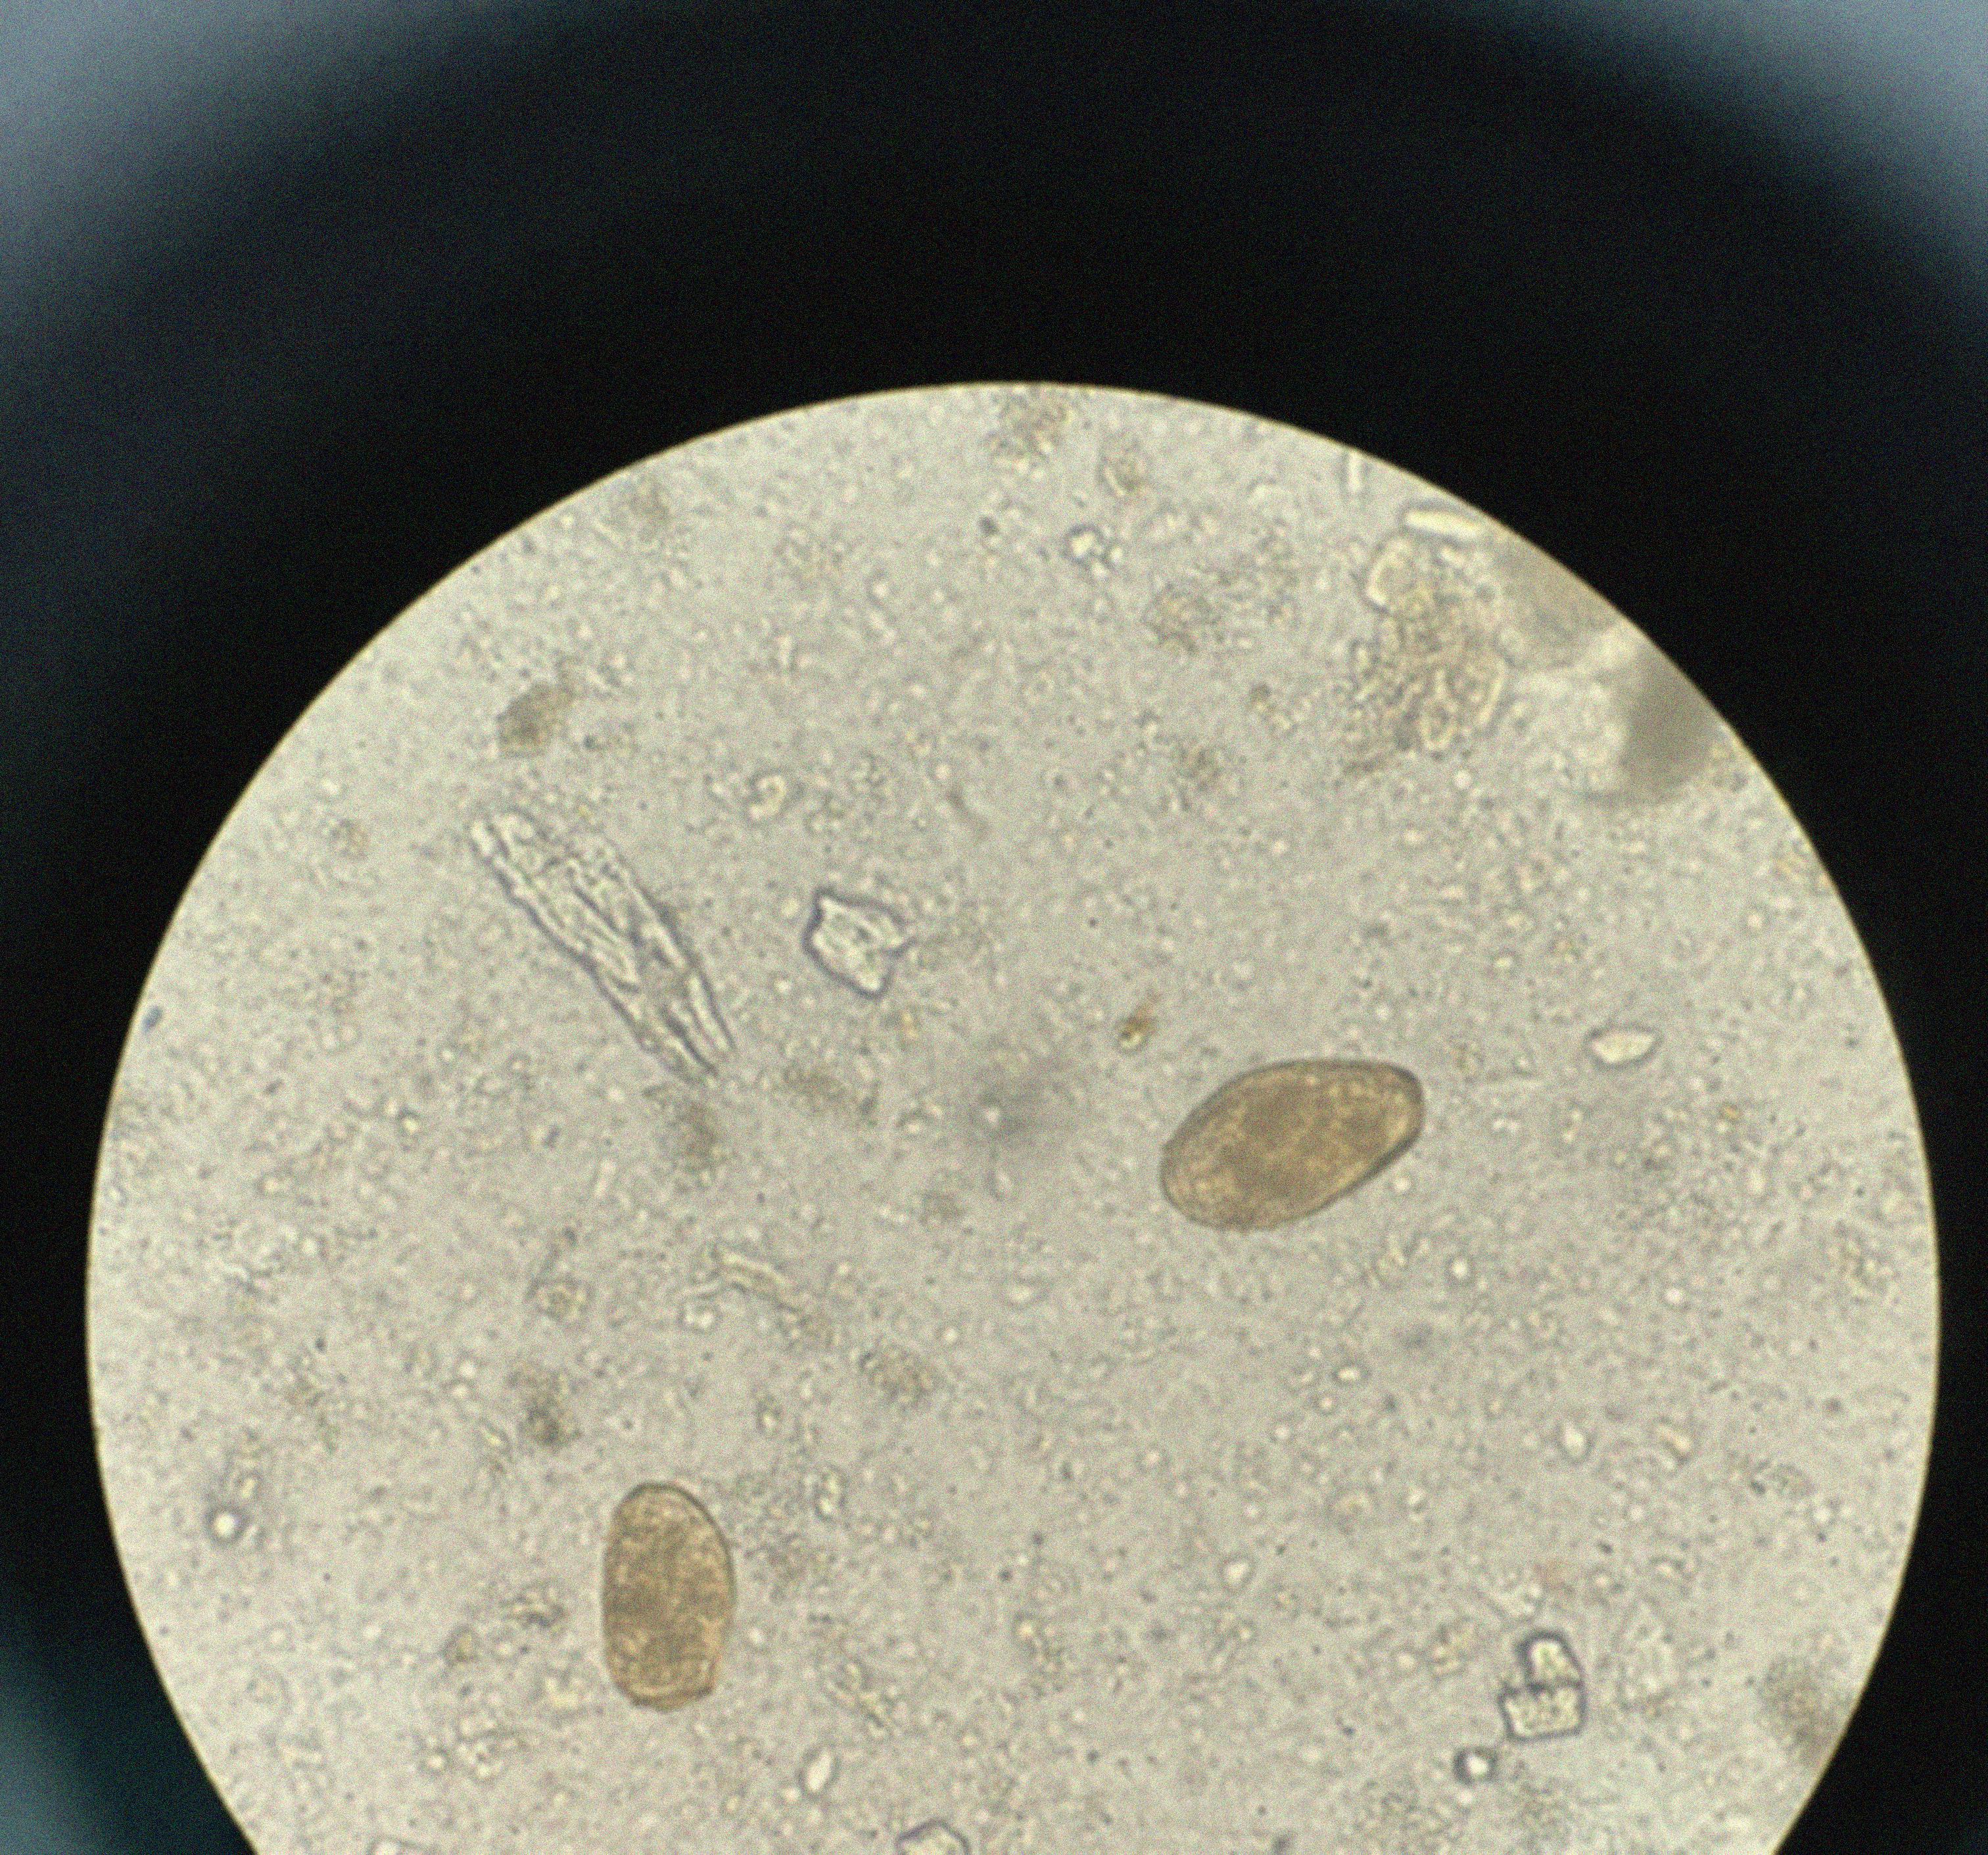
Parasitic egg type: Paragonimus spp